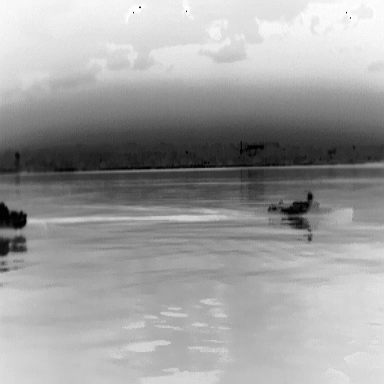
There is a canoe in the infrared image.